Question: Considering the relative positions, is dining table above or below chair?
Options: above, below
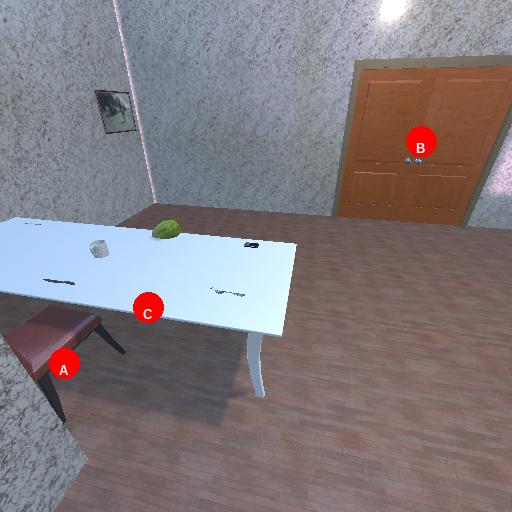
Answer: above